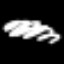
Label: squiggle